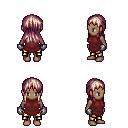
a pixel art fantasy rpg character, female body template, human, dark skin, maroon tunic, gold greaves, white blonde unkempt hairstyle, metal gloves, four views (front, back, left, right), 2x2 character sprite sheet, small pixel art, hard edges, no anti-aliasing